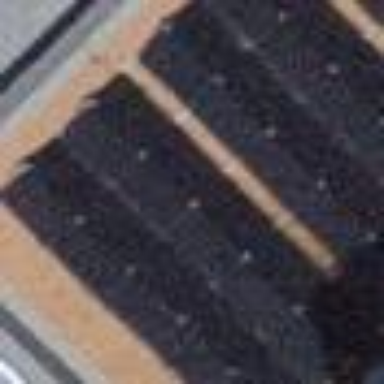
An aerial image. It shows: Solar power generator.